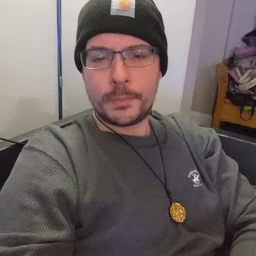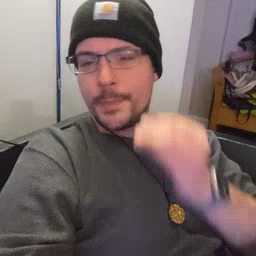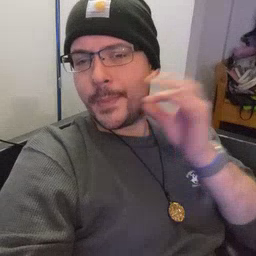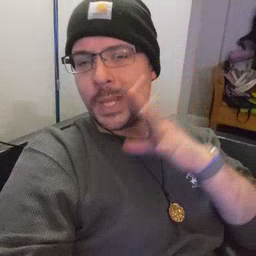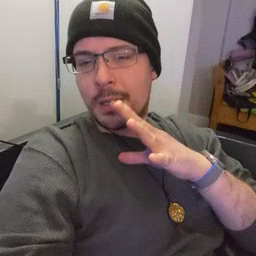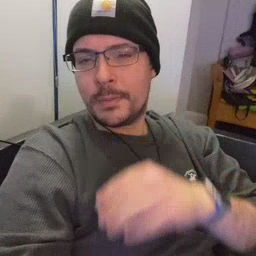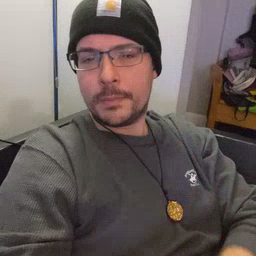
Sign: bee